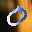
Label: 0